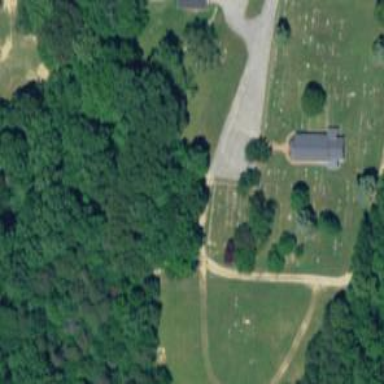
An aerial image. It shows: Grave yard.